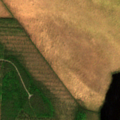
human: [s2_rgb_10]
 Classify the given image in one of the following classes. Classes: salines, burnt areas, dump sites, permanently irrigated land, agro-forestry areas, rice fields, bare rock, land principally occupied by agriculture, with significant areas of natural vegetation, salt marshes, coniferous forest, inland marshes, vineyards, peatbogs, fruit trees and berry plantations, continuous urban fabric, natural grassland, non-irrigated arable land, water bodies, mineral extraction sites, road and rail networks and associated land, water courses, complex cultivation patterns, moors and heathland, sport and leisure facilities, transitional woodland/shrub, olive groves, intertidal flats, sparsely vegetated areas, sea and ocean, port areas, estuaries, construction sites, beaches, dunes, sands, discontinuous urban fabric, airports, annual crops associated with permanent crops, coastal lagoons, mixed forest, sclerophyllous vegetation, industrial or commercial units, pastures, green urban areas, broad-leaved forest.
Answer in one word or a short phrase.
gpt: coniferous forest, peatbogs